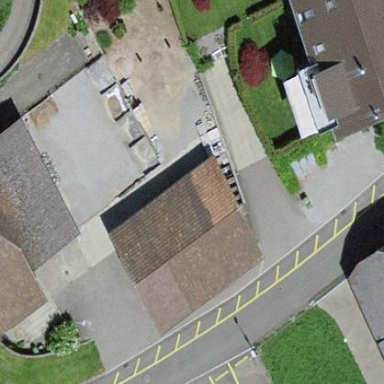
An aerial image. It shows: Garage.